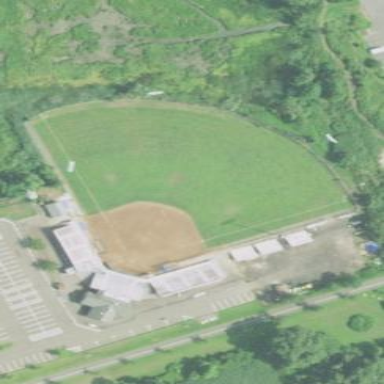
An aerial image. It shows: Baseball pitch for leisure land activities.